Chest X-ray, PA view. Patient: 57 years old, sex F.
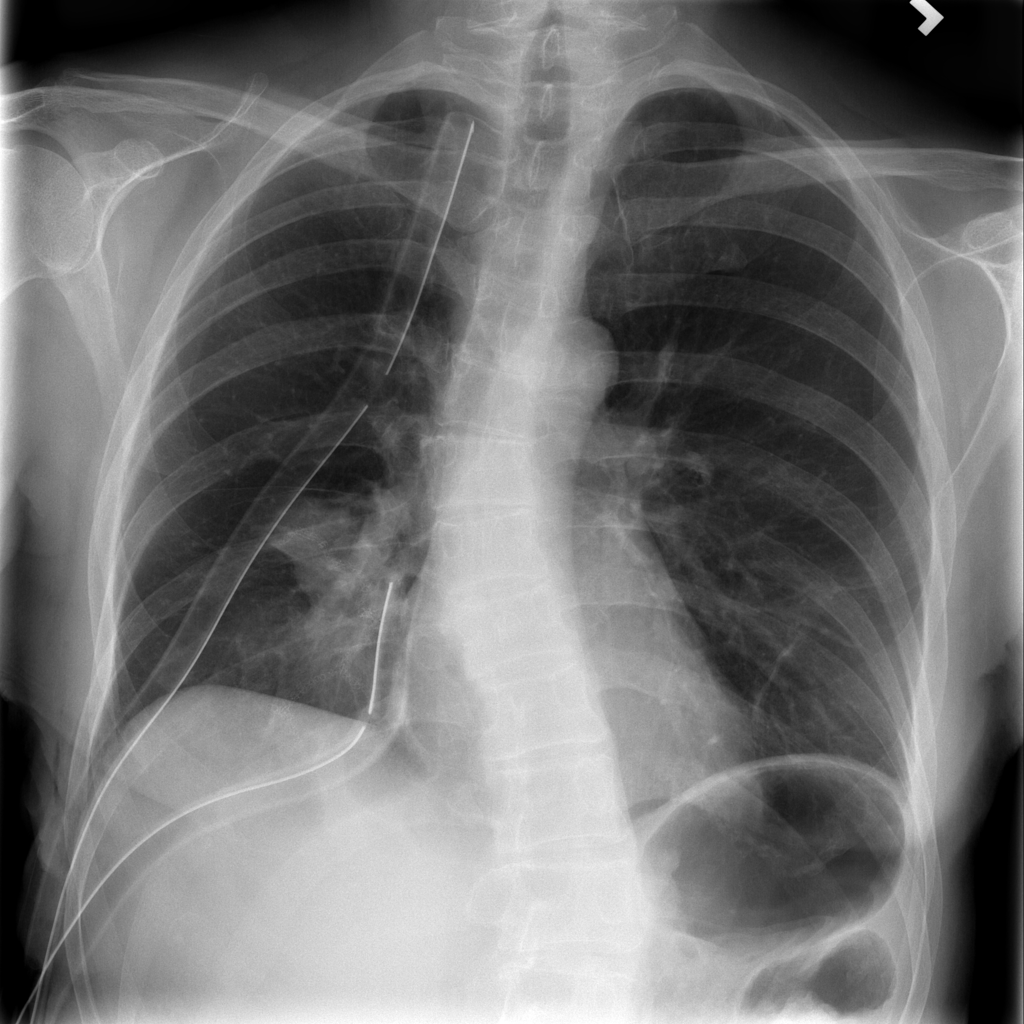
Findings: Consolidation